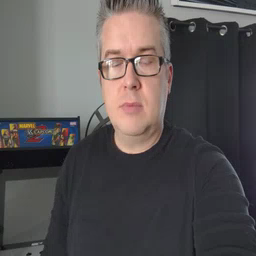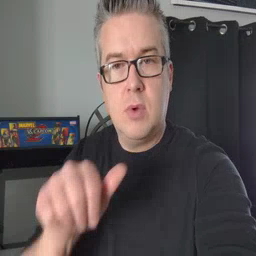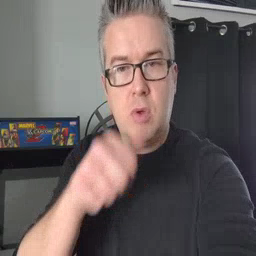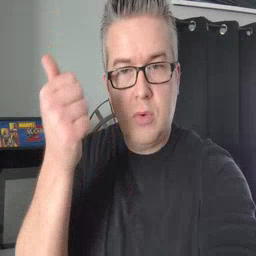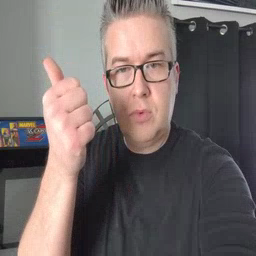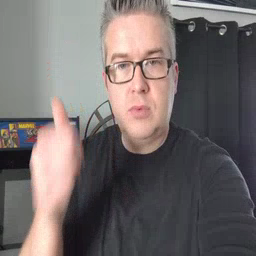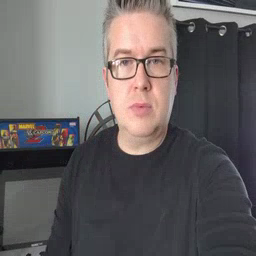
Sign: another